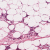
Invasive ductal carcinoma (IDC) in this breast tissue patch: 1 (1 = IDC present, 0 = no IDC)